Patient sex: M
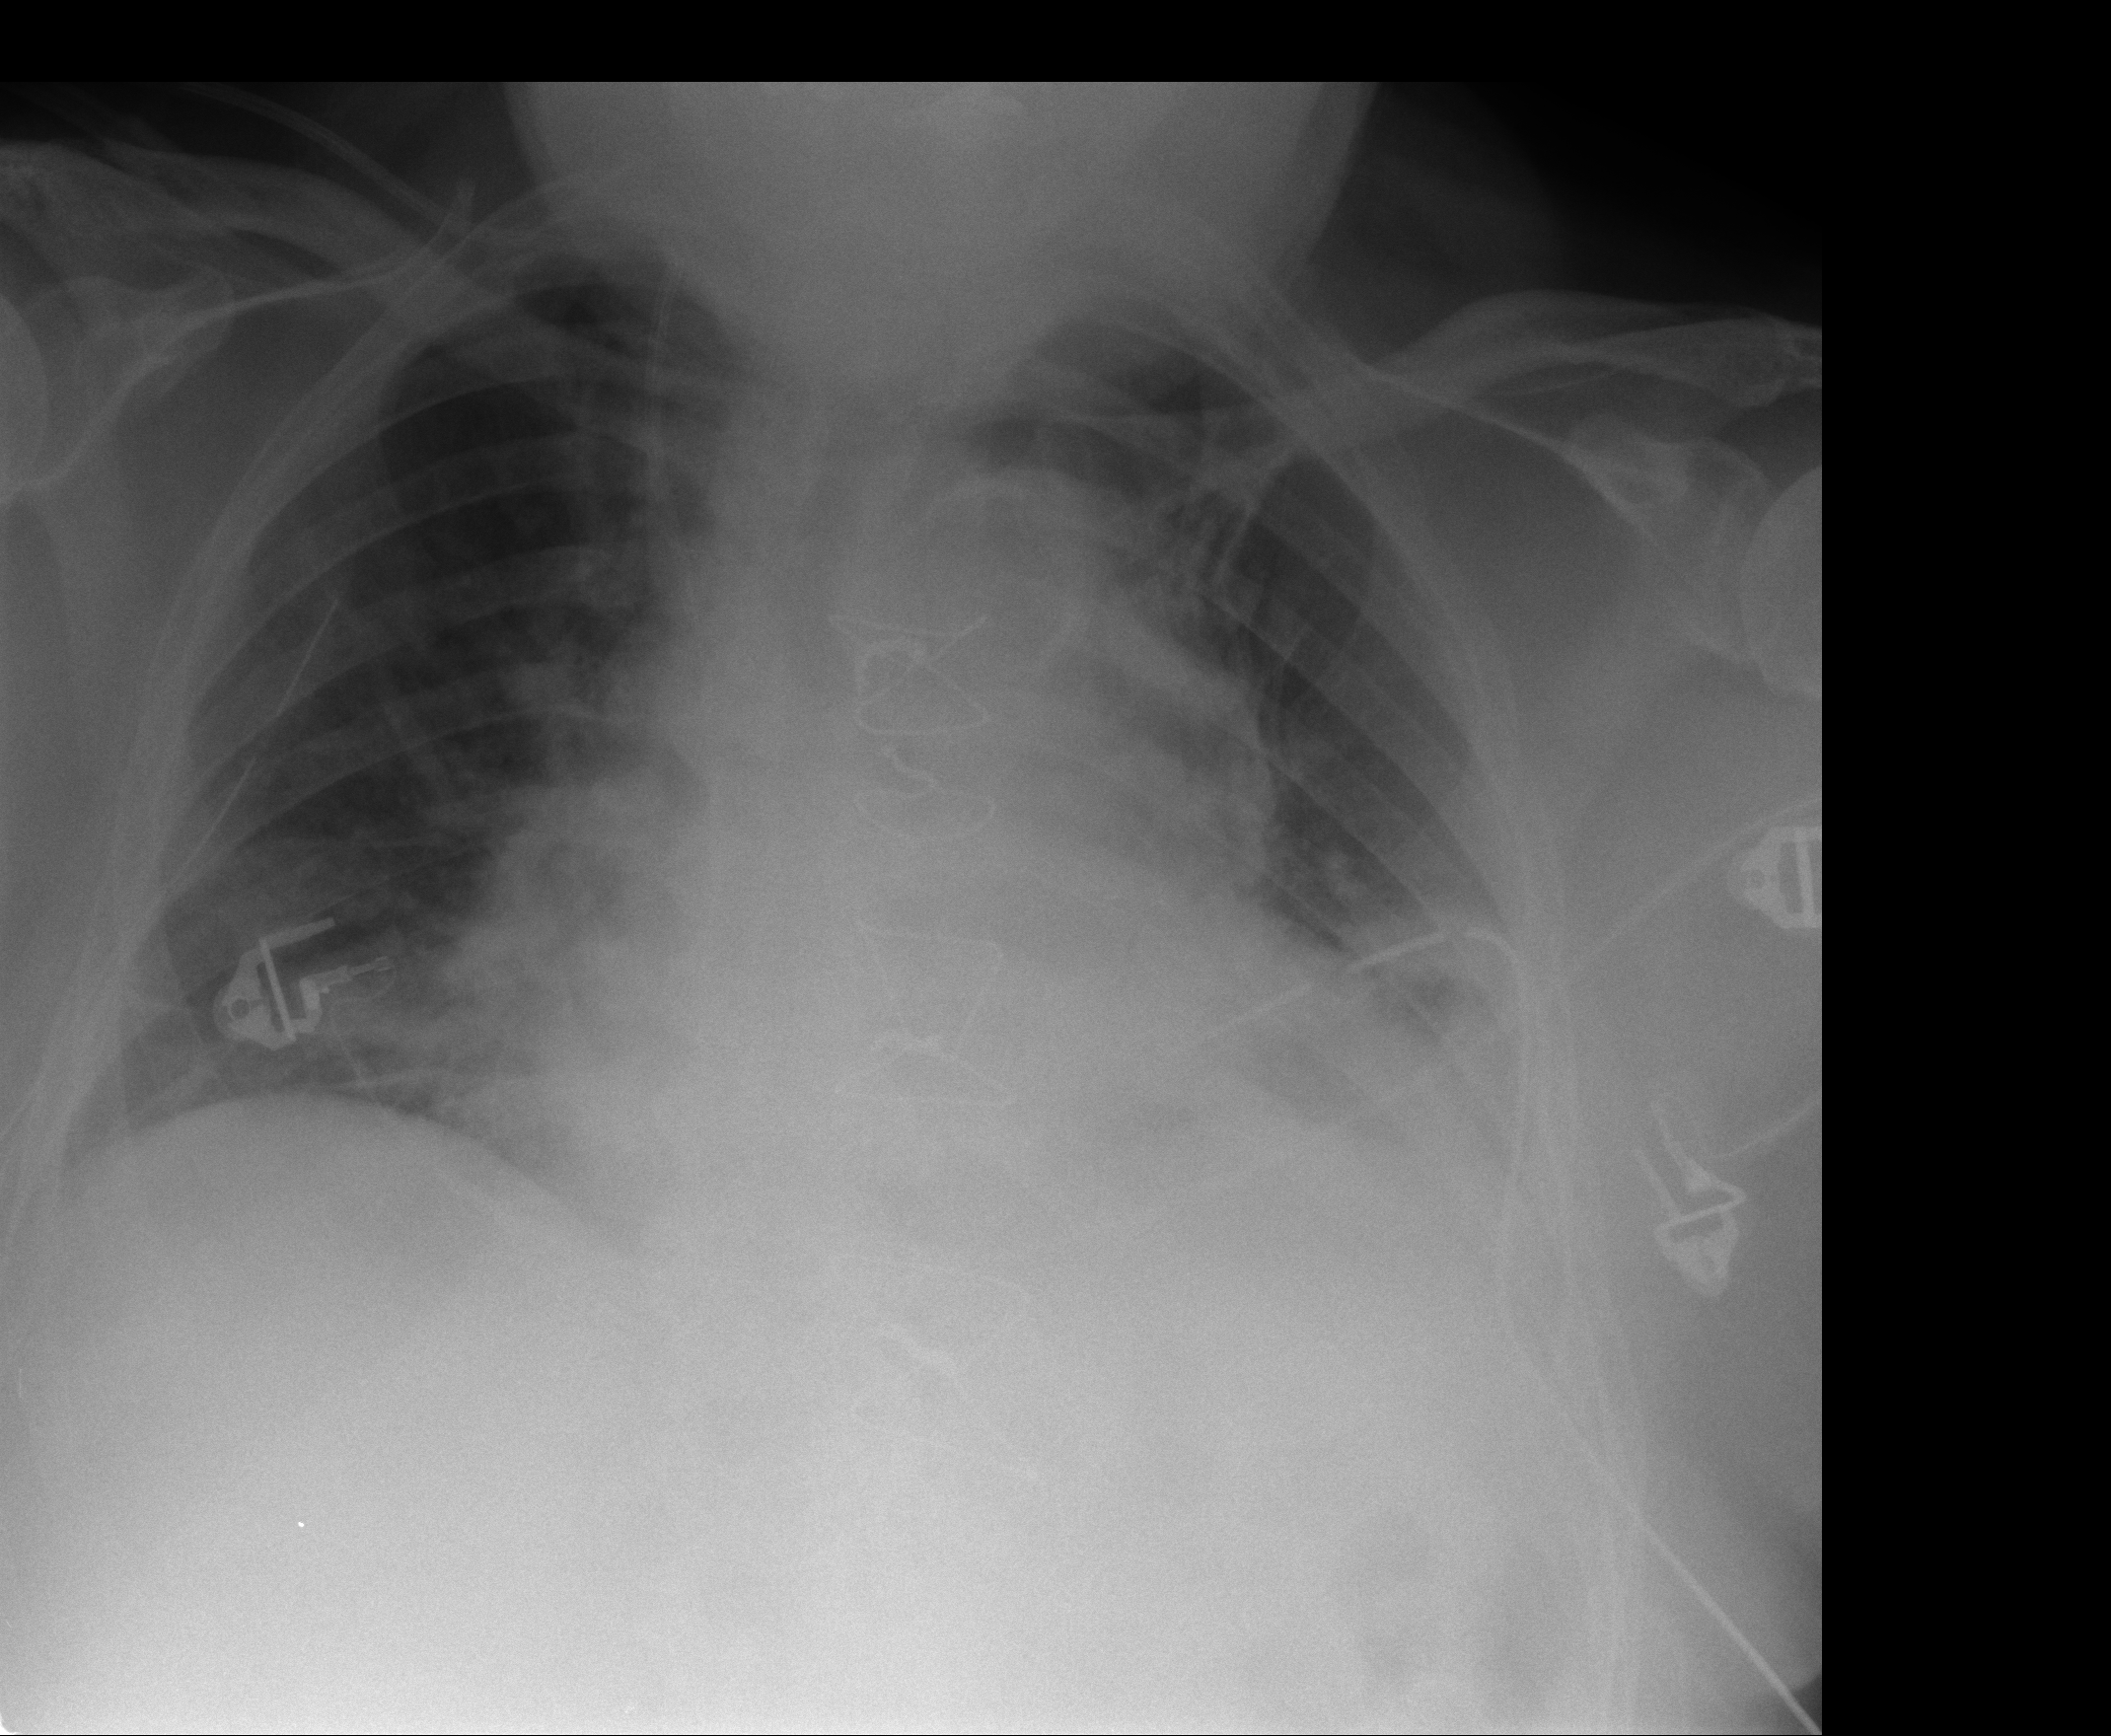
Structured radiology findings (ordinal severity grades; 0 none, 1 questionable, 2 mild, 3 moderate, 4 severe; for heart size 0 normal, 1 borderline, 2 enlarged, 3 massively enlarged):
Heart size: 2
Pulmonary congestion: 0
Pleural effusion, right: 0
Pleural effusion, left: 1
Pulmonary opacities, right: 0
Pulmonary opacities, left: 0
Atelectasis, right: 2
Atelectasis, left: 2